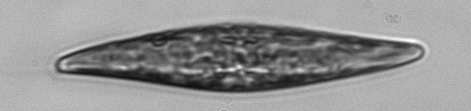
Label: Pleurosigma